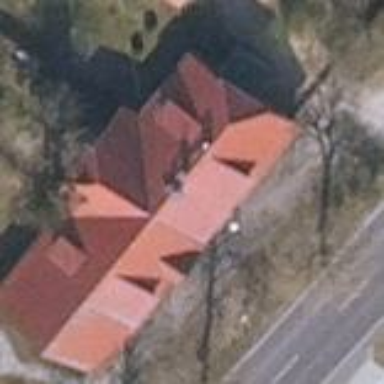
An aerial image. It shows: Building with hipped roof oriented along.